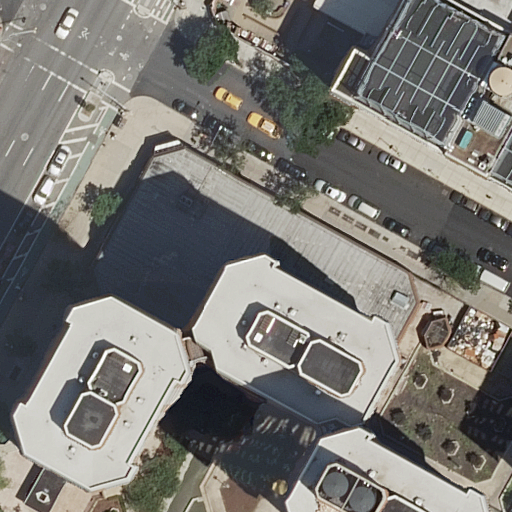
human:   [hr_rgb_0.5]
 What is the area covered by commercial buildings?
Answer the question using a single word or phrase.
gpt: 0m2

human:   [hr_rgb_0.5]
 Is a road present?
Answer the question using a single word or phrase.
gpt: yes

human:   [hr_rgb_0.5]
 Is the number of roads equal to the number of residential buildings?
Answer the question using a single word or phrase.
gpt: yes

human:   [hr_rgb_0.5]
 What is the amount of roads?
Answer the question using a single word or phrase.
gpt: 5

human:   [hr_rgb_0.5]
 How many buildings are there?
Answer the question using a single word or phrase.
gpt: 5

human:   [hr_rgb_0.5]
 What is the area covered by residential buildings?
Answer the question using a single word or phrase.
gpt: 4096m2

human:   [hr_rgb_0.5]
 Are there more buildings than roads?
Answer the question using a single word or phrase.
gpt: no

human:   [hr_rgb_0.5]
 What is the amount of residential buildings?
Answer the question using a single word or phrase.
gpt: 5

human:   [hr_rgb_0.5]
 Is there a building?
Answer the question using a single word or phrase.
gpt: yes

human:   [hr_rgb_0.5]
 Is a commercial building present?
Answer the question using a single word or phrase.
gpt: no

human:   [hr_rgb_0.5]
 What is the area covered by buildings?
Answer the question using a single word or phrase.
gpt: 4096m2

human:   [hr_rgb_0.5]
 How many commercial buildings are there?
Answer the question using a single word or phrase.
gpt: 0

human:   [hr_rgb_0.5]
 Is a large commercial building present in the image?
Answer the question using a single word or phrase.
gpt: no

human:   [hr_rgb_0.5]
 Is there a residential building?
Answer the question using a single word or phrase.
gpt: yes

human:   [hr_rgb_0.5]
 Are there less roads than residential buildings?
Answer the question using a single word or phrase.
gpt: no

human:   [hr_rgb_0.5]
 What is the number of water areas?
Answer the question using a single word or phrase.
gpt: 0

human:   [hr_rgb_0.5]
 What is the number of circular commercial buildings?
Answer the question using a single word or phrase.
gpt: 0

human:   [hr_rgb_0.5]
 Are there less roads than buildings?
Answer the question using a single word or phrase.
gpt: no

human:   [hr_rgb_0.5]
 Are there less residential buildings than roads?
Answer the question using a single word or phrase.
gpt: no

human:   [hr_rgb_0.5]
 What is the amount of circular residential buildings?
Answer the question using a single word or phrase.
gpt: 0

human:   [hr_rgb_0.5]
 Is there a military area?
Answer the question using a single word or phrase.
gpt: no

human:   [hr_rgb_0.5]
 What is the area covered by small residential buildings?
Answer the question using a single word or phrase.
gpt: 87m2

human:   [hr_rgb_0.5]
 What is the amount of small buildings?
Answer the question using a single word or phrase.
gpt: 1

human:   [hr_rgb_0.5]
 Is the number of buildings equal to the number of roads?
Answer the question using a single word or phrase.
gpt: yes

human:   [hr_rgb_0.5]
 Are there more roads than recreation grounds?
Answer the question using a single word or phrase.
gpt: yes

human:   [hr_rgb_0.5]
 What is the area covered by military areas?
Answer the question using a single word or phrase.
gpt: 0m2

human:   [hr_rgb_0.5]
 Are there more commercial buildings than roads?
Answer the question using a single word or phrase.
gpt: no

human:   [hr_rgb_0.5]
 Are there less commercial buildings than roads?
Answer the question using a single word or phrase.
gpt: yes

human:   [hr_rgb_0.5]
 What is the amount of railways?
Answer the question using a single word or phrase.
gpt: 0

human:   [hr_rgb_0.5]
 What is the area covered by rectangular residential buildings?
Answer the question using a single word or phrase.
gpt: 755m2

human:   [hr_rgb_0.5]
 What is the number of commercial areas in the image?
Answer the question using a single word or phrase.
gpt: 0

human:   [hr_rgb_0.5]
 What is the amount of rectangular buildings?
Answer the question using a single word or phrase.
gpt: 2

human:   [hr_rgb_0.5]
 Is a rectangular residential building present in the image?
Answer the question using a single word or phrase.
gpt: yes

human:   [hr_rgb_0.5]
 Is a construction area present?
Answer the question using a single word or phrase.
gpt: no

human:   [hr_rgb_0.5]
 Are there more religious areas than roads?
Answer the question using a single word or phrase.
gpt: no

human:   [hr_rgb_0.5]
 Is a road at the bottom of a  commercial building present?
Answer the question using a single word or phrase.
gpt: no

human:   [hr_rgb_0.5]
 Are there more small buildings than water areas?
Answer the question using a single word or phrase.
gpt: yes

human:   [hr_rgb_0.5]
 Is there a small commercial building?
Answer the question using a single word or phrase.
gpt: no

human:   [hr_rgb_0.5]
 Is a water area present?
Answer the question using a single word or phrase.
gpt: no

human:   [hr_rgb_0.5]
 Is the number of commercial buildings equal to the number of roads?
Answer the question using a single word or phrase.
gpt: no

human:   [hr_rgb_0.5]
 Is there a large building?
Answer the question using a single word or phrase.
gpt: yes

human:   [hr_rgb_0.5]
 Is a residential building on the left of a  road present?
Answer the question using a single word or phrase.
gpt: yes

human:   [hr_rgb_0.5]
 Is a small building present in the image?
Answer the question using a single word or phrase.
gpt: yes

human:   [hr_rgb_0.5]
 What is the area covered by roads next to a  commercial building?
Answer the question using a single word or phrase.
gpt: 0m2

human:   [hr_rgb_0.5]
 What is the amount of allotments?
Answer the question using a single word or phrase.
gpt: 0

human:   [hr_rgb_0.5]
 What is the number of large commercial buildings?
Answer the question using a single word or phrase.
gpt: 0

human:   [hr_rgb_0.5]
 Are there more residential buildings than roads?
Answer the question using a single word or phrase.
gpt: no

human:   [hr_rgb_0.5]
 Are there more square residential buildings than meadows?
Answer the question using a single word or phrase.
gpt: no

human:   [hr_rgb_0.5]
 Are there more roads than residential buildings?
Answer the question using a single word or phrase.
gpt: no

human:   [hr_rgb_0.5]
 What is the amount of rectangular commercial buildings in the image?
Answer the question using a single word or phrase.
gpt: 0

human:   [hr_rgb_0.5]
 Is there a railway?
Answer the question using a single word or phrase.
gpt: no

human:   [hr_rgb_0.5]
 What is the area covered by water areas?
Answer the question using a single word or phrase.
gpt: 0m2

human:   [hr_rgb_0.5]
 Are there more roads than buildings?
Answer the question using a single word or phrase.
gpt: no

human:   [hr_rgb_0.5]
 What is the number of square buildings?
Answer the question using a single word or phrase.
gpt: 0

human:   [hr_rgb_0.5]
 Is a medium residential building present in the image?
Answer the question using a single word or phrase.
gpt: yes

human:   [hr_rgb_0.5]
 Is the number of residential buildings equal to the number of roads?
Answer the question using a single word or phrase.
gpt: yes

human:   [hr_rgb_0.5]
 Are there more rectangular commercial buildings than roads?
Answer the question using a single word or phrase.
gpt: no

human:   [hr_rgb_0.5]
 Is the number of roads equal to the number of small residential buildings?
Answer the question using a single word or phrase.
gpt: no

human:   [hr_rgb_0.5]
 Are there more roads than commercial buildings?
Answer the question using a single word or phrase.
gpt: yes

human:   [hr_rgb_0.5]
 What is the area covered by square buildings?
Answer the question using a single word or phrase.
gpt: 0m2

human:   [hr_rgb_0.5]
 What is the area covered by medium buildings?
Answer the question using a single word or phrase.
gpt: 408m2

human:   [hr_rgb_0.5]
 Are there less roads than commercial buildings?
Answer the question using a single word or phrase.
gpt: no

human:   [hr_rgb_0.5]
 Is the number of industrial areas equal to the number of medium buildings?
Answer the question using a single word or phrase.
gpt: no

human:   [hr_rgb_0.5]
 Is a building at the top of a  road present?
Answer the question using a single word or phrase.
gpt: yes